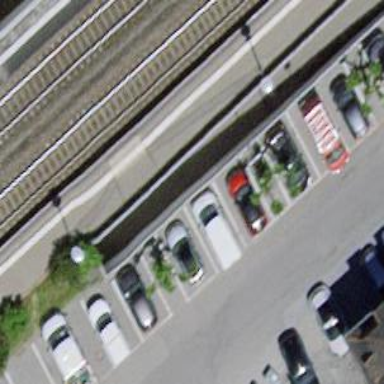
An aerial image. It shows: Parking area with park and ride facility.